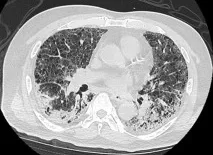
Computed tomography scan before and after hospitalization and before regional hospital transfer. On hospital day 1.
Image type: radiology (ct)